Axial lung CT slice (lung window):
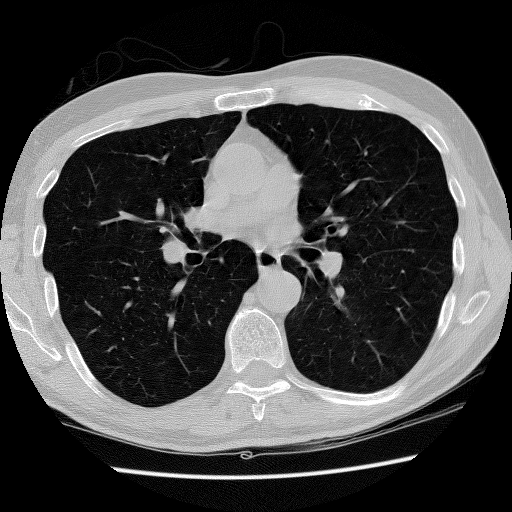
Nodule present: no